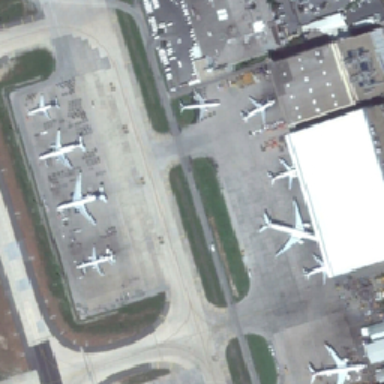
Some planes are parked near several buildings in an airport .